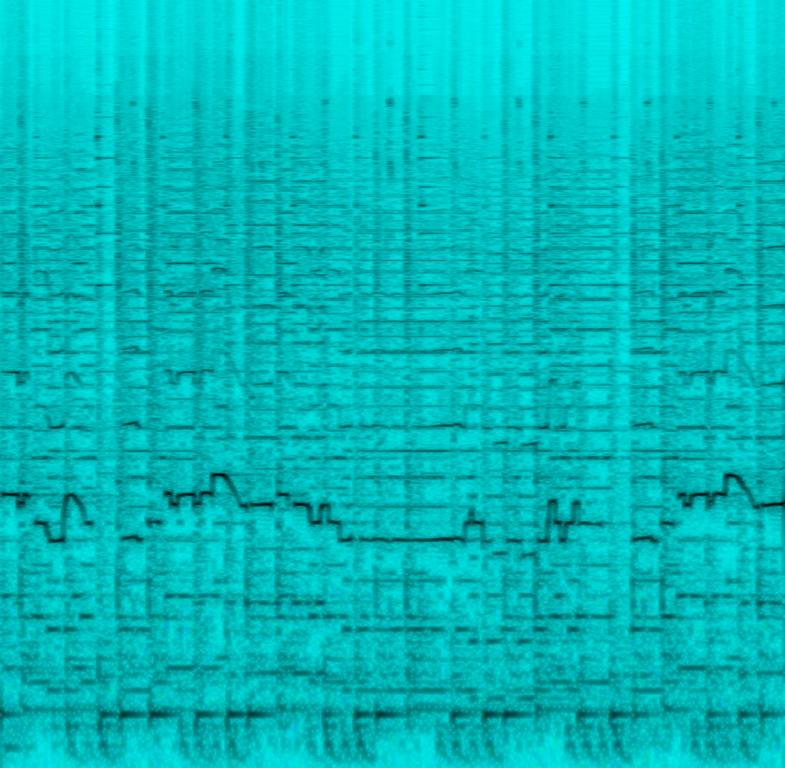
The low quality recording features a live performance of a folk, traditional song where a high pitch female vocal is singing over addictive flute melody, layered with accordion melody, followed by wooden percussive elements and simmering triangle. It sounds uplifting and cultural.